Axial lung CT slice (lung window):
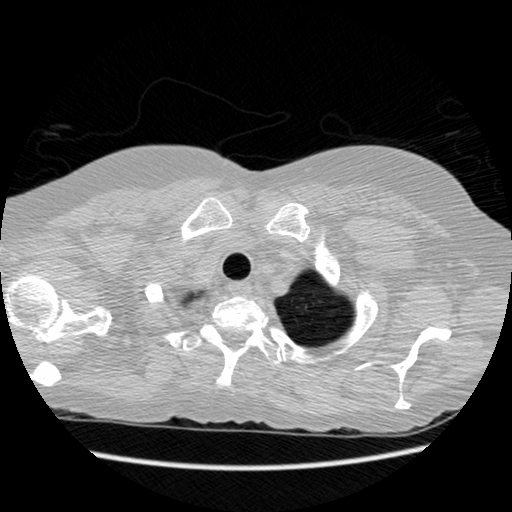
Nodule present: no